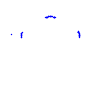
Particle: kaon